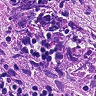
Metastatic tissue present: yes